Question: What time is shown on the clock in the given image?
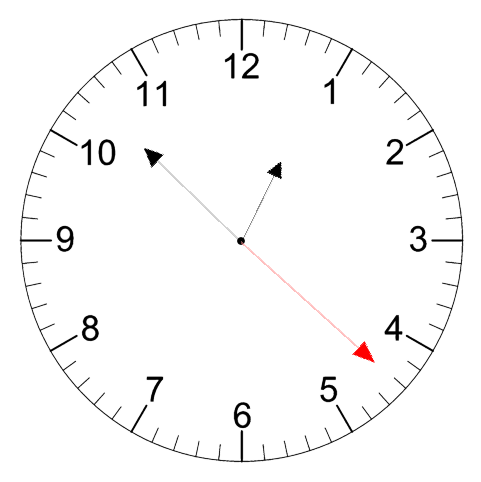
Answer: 12:52:22